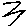
Label: zigzag